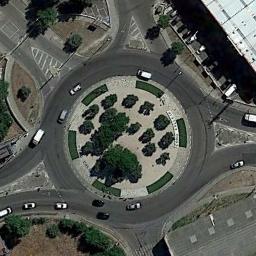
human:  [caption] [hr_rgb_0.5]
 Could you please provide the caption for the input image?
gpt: There are some cars at the roundabout .

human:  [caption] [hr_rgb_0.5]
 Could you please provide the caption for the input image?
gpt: The roundabout is on the bare land next to buildings and trees .

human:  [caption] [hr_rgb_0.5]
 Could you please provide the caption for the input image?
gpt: The roundabout connects five roads and some cars are driving on the roundabout .

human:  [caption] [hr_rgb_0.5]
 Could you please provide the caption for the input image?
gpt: There are several vehicles driving on the road at the roundabout, There are some buildings and some trees and some lawns around the roundabout, And many cars are parked in the open space beside the roundabout .

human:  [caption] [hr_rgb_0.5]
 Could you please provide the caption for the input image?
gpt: There are some green bushes beside the roundabout .